Interaction volume radius: 5 \u00c5
Interaction volume height: 10 \u00c5
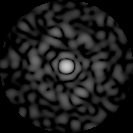
Disorder parameter: 0.8792